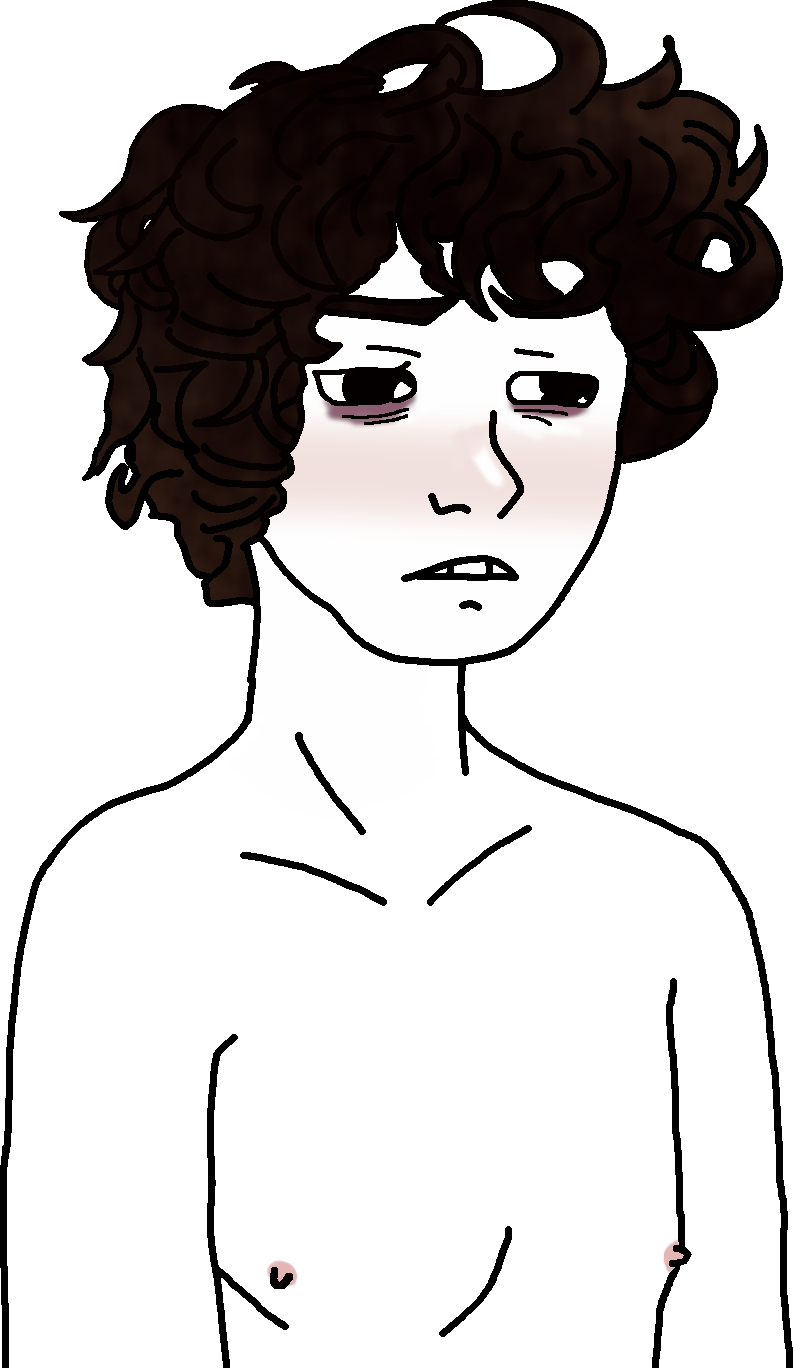
Label: 5_Twinkjak